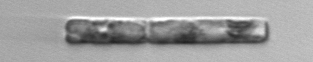
Label: Guinardia_delicatula